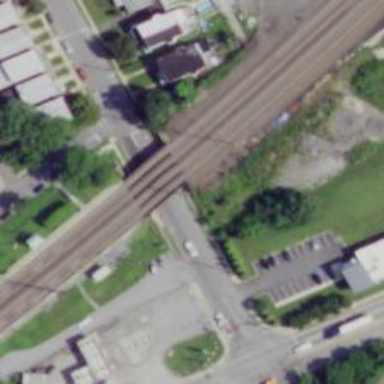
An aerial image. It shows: Railway bridge with electrified contact lines.